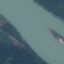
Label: River